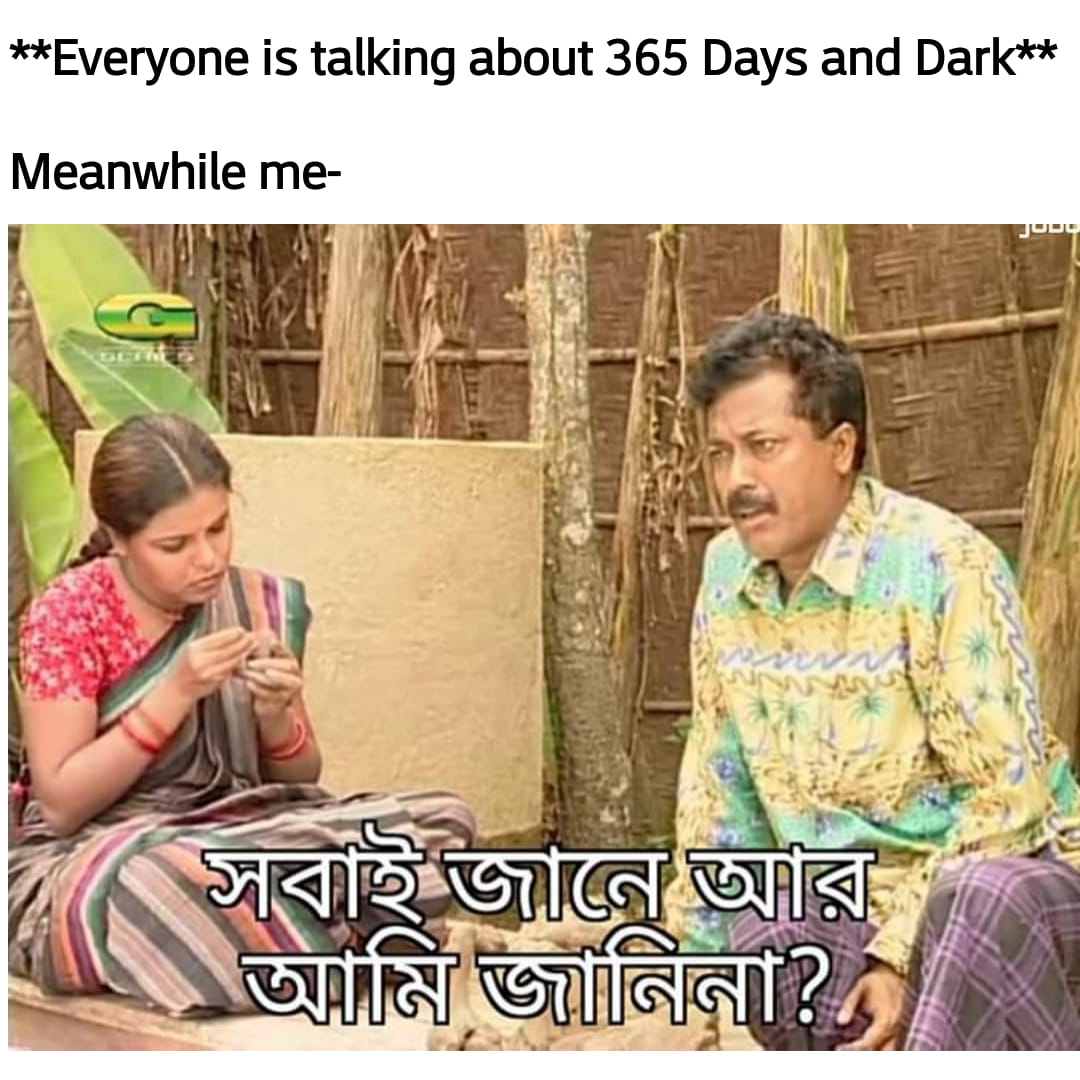
Caption: **Everyone is talking about 365 Days and Dark**     Meanwhile me -  সবাই জানে আর আমি জানিনা ?
Label: non-hate